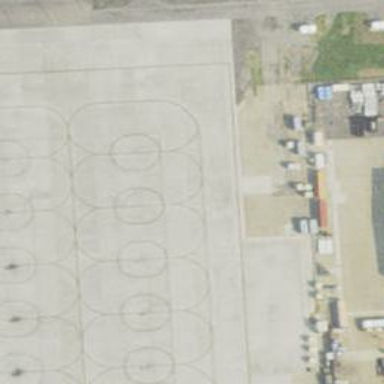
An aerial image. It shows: Image of taxiway at airport.